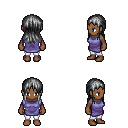
a pixel art fantasy rpg character, female body template, human, dark skin, chain tabard jacket, white pants, gray unkempt hairstyle, four views (front, back, left, right), 2x2 character sprite sheet, small pixel art, hard edges, no anti-aliasing